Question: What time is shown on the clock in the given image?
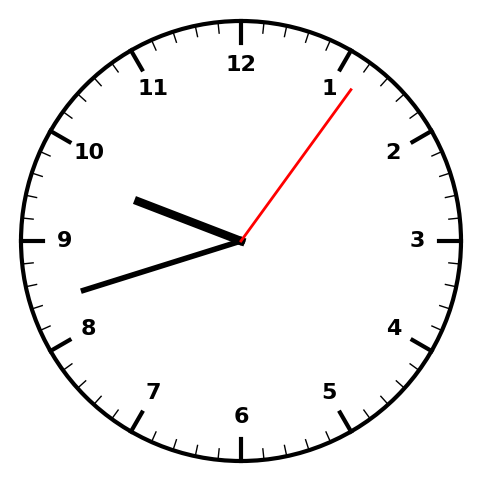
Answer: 09:42:06